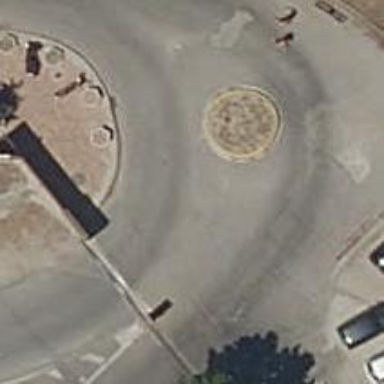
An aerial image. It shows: Mini roundabout on the road.